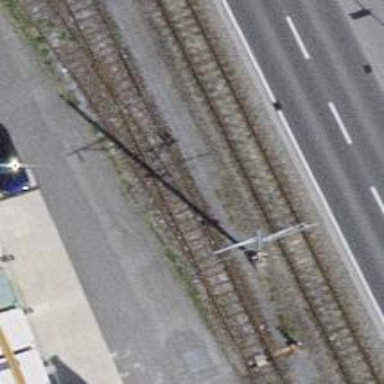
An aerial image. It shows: Single track railway spur with electrification through contact line.